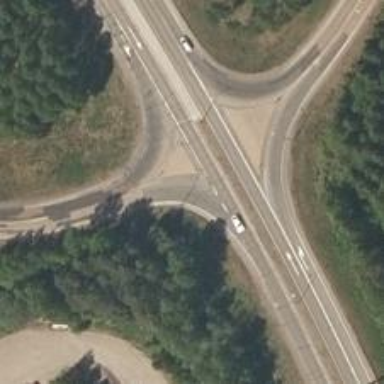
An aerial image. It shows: Tertiary trunk link road with asphalt surface.